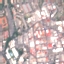
Land use / land cover class: Industrial